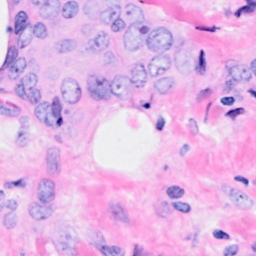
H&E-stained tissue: Breast